Field crop: tomato
Growth stage: 2
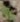
Species: solanum